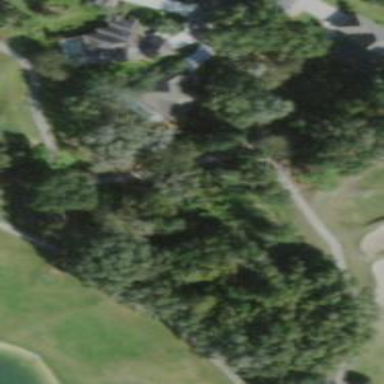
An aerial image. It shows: Service road designated as golf cart path.